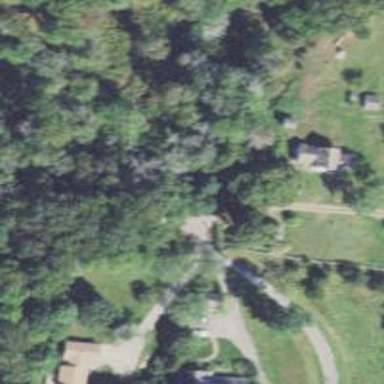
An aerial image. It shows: Residential driveway serving as service road.